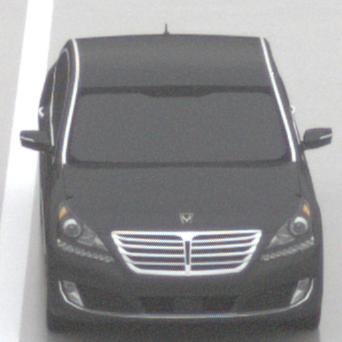
Make: Hyundai
Model: Equus
Detailed model: Gen. 2 VI
Model produced from: 2009
Model produced until: 2016
Doors: 4
Color: gray
Road condition: wet road
Daytime: midday
Contrast: low contrast